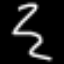
Label: squiggle